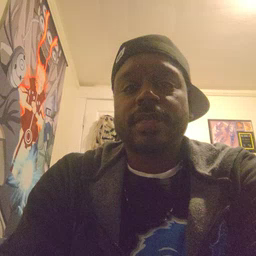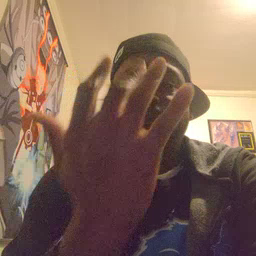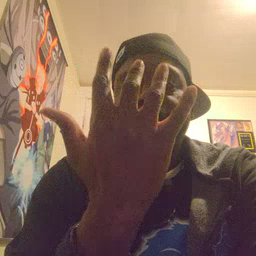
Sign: finger